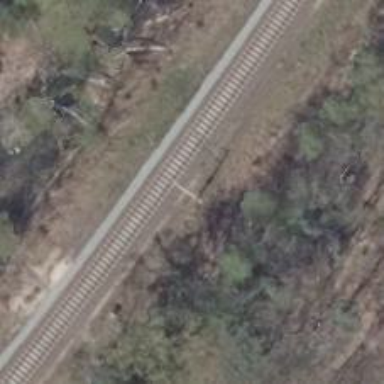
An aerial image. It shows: Milestone along the railway track with catenary mast.